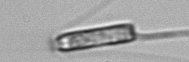
Label: Chaetoceros_throndsenii